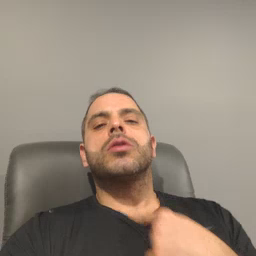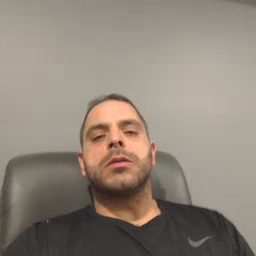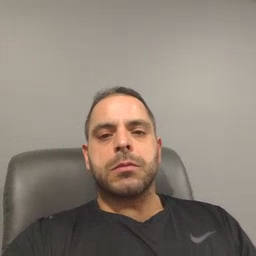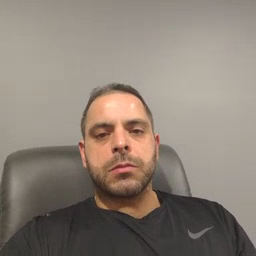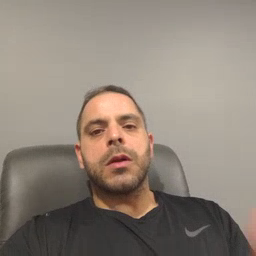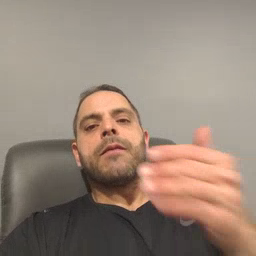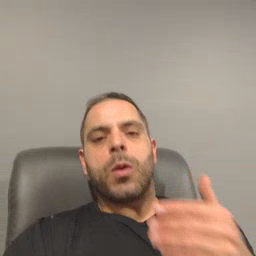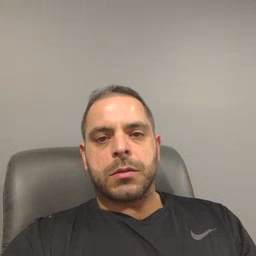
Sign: before